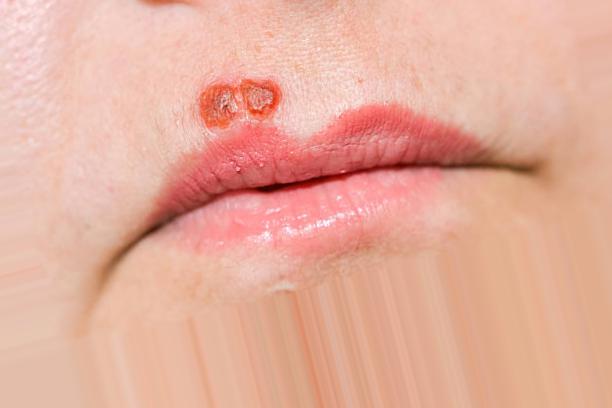
Condition: Mouth Ulcer